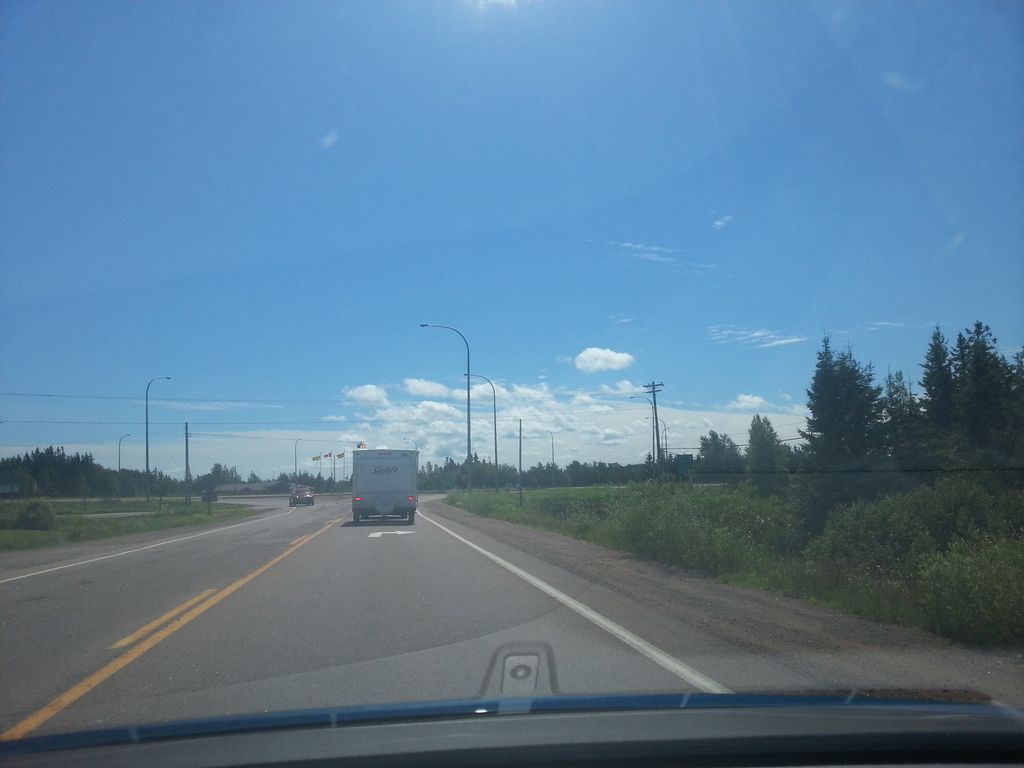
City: charlottetown